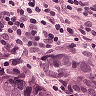
Metastatic tissue present: yes